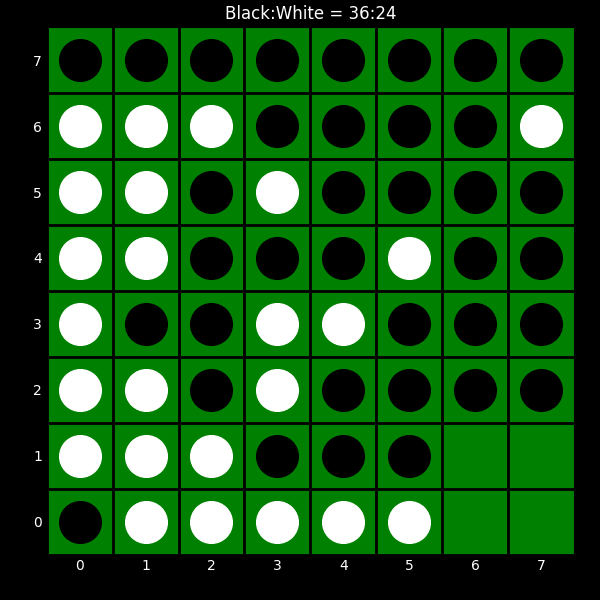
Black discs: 36
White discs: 24